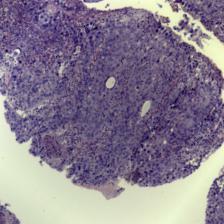
Diagnosis: OSCC